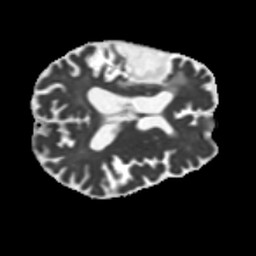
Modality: MD
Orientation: axial
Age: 58
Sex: male
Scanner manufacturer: siemens
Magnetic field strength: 3 T
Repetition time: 5.25 s
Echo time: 0.08 s